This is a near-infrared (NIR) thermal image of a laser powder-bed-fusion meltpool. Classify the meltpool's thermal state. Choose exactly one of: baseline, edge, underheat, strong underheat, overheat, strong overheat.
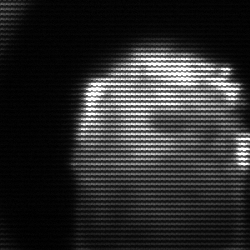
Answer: baseline